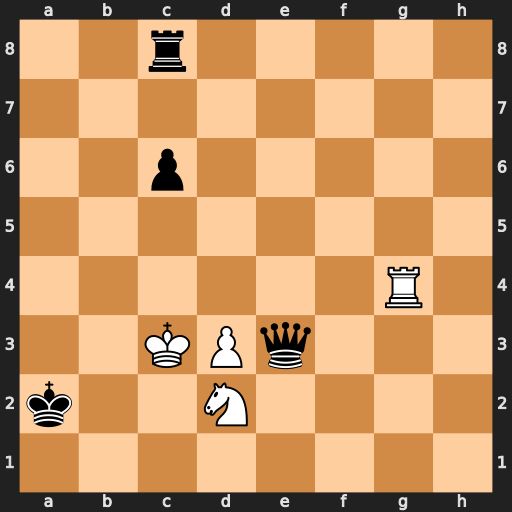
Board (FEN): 2r5/8/2p5/8/6R1/2KPq3/k2N4/8
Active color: w
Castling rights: -
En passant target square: -
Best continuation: Ra4#